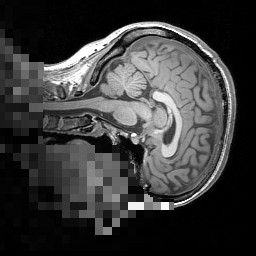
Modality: T1w
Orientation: sagittal
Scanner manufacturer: siemens
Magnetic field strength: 3 T
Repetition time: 1.5 s
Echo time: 0.00291 s